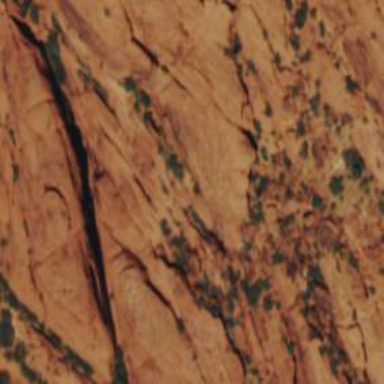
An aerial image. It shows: Red cliff in natural setting.